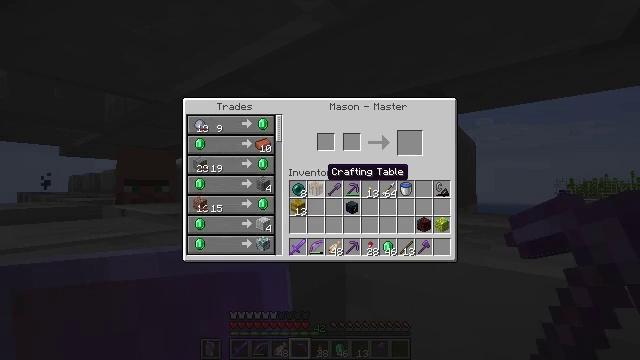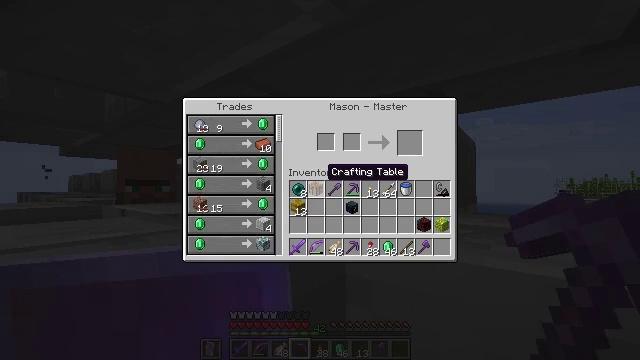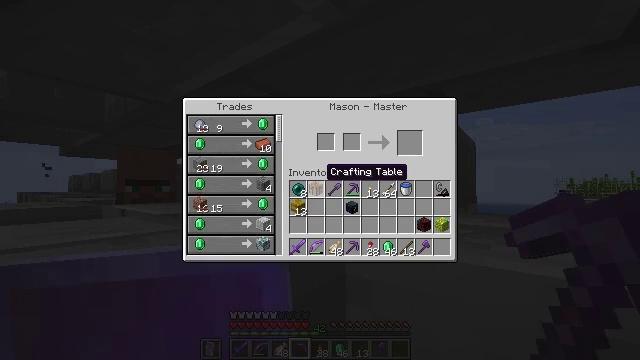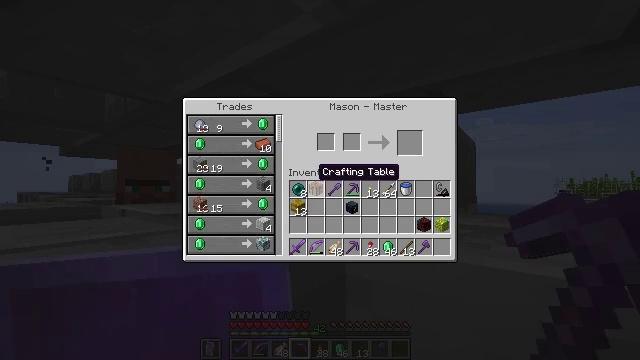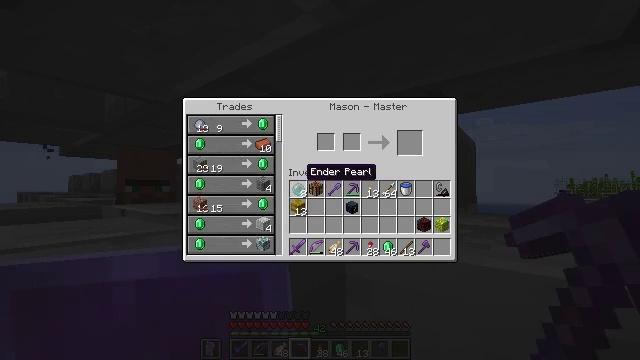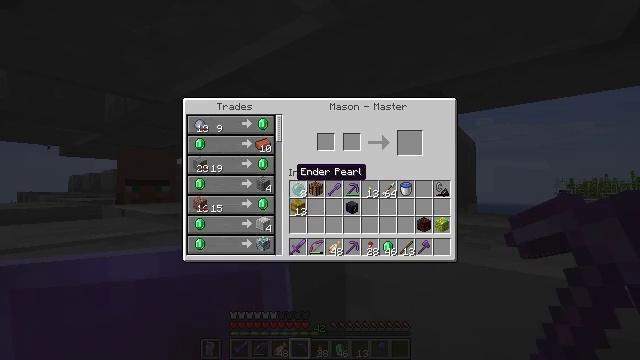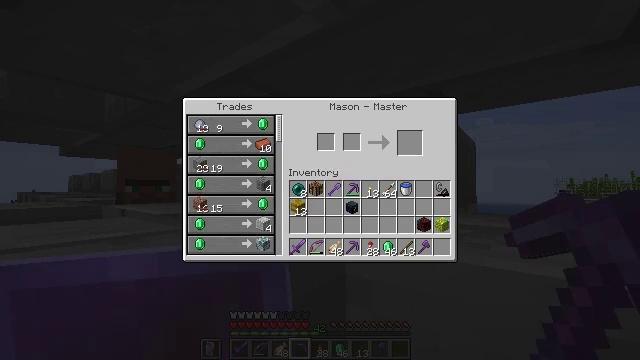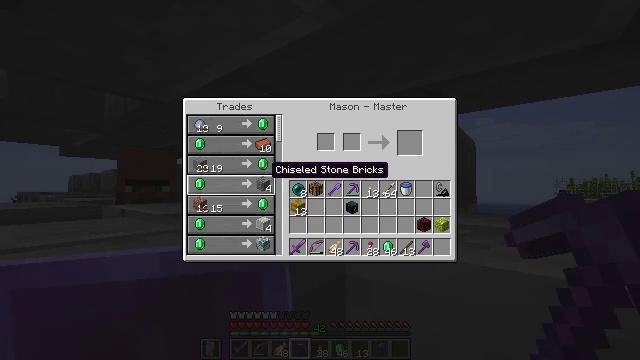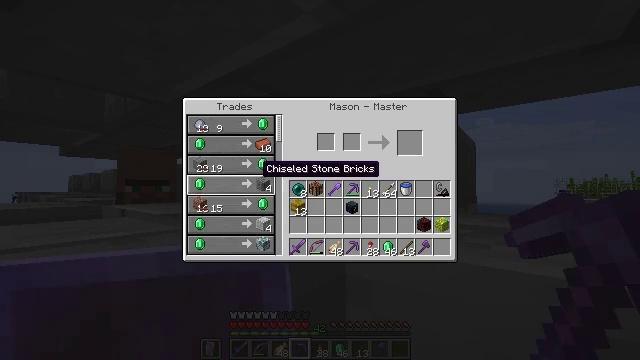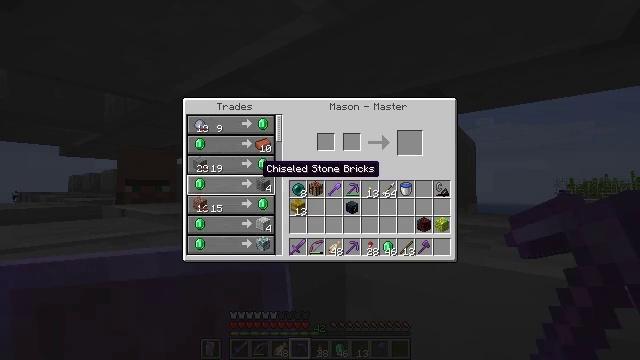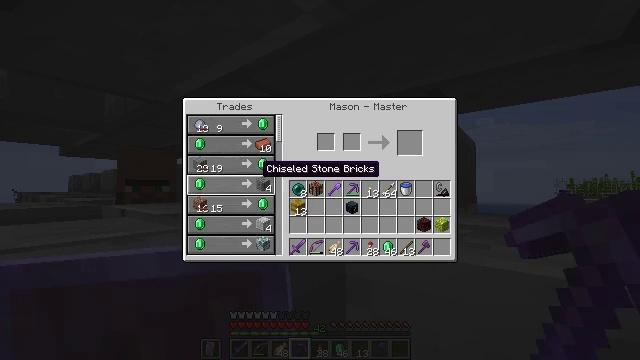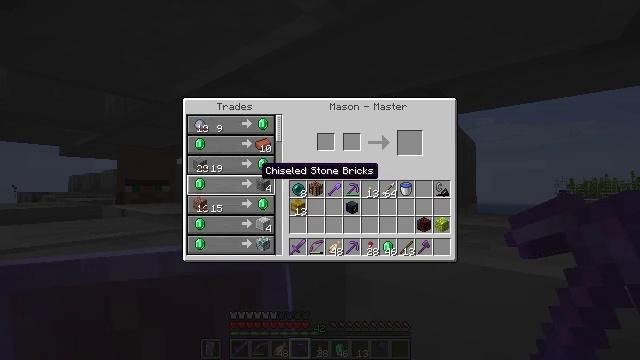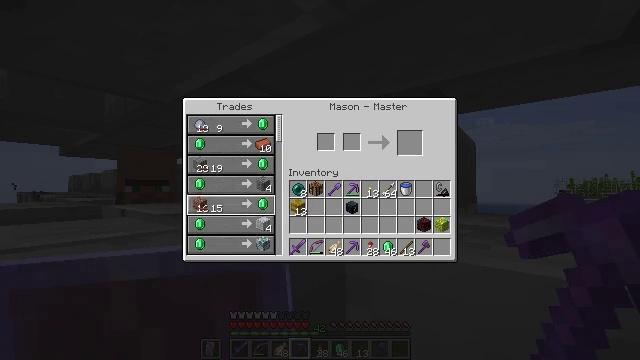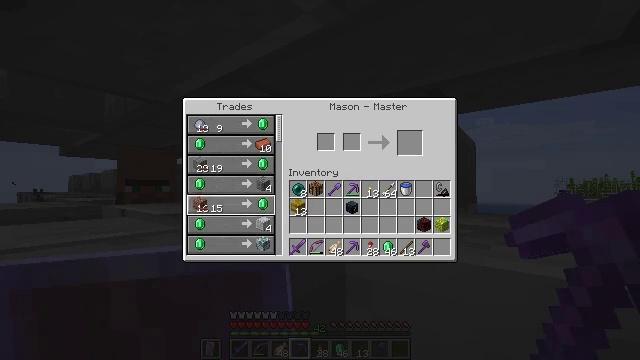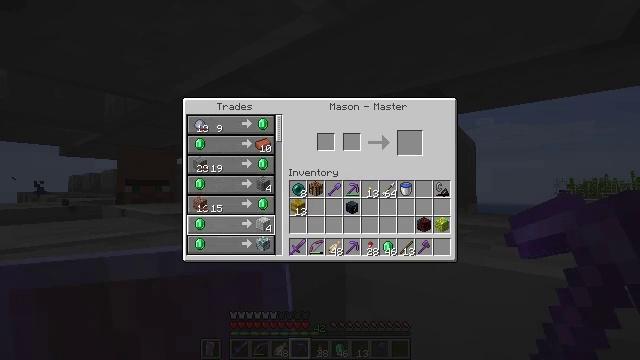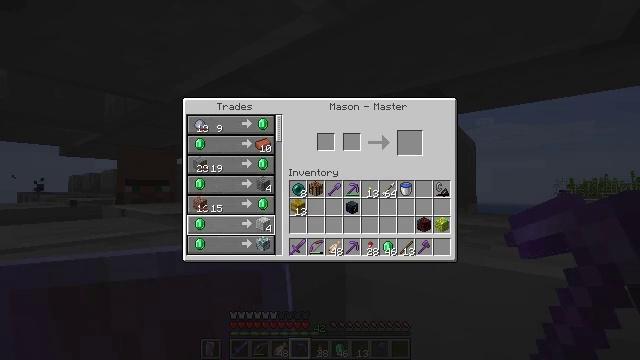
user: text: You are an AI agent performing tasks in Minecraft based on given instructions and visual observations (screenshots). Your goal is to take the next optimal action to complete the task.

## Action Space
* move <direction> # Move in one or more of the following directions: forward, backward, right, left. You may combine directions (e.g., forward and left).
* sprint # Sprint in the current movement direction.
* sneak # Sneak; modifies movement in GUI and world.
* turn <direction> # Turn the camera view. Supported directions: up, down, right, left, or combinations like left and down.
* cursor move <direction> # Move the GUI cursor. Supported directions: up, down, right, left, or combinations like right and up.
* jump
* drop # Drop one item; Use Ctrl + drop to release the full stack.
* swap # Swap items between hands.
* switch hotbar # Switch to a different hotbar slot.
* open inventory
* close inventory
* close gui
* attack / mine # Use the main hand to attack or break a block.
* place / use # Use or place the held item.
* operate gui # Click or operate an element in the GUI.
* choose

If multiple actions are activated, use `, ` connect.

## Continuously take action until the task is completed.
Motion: motion action
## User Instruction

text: craft item light gray glazed terracotta
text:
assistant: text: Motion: no_op
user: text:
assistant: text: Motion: no_op
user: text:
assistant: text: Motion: turn left
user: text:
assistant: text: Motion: turn left
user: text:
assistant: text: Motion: turn left
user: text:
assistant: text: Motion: turn left
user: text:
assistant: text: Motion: turn left
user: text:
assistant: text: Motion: turn left
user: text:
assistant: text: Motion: no_op
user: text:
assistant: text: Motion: no_op
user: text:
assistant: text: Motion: no_op
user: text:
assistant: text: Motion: turn down
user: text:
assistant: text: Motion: turn down
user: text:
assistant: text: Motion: no_op
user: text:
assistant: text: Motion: no_op
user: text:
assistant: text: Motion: no_op
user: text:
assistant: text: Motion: no_op
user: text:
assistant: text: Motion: no_op
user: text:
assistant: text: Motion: no_op
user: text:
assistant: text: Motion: no_op
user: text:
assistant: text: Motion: no_op
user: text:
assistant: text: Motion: no_op
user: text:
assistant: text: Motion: no_op
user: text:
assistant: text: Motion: turn right
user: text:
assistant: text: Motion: turn right
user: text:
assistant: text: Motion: no_op
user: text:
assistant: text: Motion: no_op
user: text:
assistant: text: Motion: no_op
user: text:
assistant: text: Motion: no_op
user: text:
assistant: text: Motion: no_op